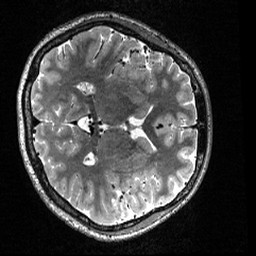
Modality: T2w
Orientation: axial
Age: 32
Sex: female
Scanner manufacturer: siemens
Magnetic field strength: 3 T
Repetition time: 3.2 s
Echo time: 0.56 s